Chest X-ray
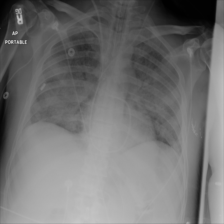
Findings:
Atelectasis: negative
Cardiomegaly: negative
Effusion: negative
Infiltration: negative
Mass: negative
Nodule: negative
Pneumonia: negative
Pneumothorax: negative
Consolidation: negative
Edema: positive
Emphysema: negative
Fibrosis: negative
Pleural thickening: negative
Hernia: negative